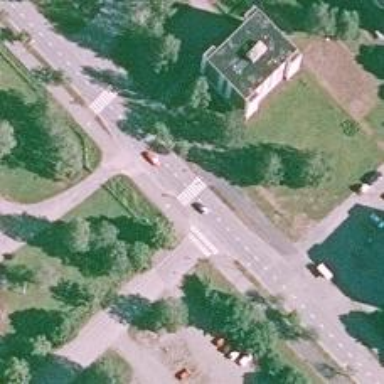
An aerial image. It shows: Cycleway with asphalt surface and zebra crossing.